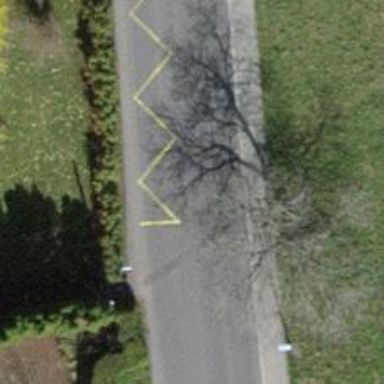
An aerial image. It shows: Bus stop with designated public transport stop position.